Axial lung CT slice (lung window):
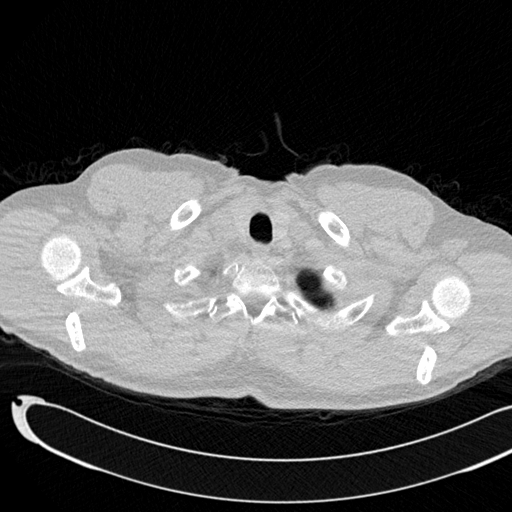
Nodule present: no